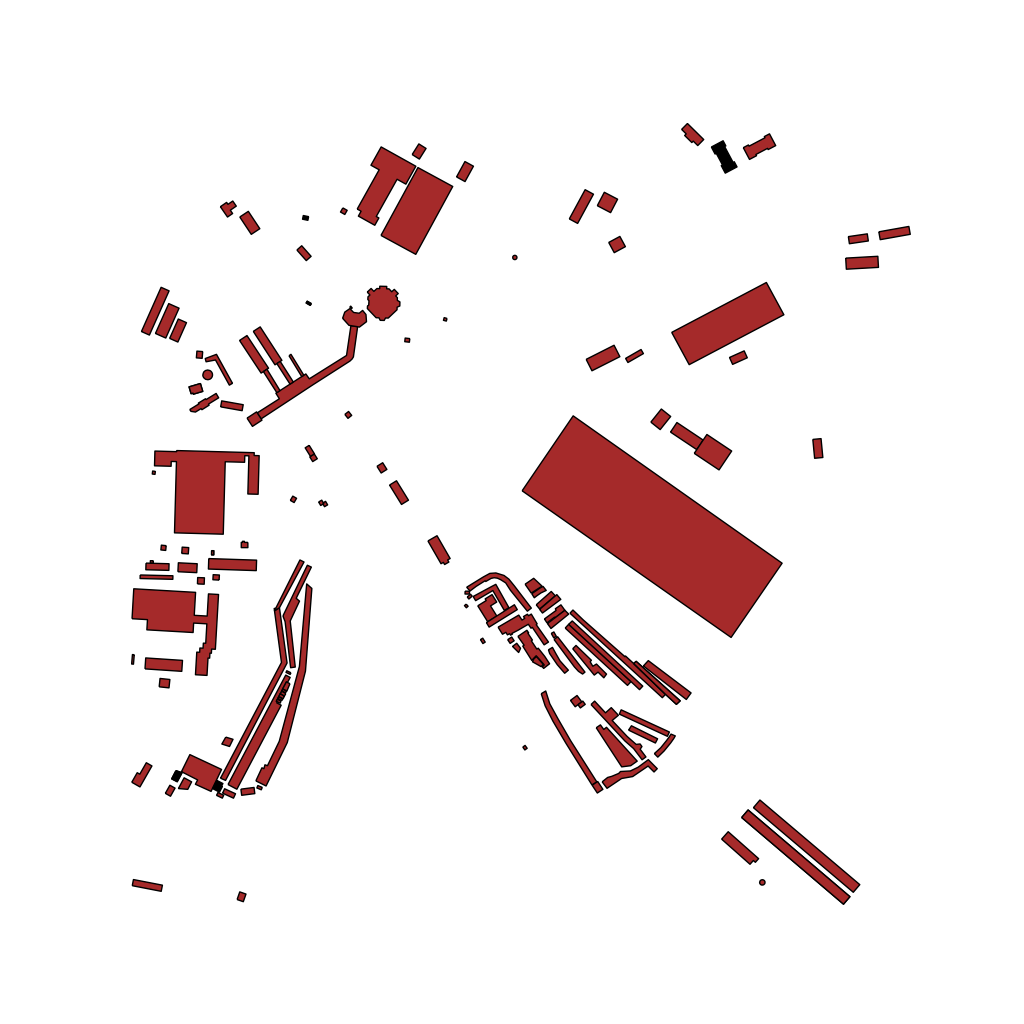
Tags: overhead vector_map, industrial, recreation, residential, transport, soviet, individual_rise, low_rise, density_1, Building, Facility, 1.0 km²